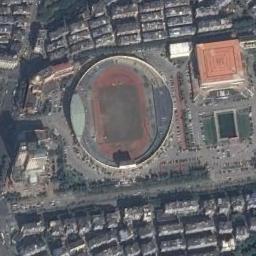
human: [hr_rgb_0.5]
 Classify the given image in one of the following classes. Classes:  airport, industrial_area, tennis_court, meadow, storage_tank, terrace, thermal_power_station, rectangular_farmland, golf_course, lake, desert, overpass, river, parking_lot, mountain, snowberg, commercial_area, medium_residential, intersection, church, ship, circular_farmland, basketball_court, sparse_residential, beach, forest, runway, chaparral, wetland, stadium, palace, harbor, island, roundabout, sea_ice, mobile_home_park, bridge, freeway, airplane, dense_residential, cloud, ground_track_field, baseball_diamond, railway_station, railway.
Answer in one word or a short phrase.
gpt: stadium